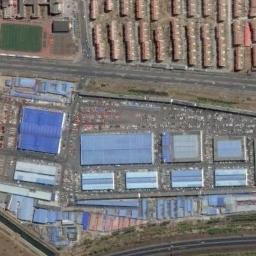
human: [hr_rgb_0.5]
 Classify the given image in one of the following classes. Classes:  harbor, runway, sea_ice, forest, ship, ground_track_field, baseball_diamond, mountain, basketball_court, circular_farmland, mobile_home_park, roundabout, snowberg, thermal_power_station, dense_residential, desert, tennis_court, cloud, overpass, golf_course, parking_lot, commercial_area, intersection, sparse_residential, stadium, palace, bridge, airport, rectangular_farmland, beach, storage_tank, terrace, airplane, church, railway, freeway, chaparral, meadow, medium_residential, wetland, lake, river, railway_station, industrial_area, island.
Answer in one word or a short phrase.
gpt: industrial_area